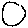
Label: circle